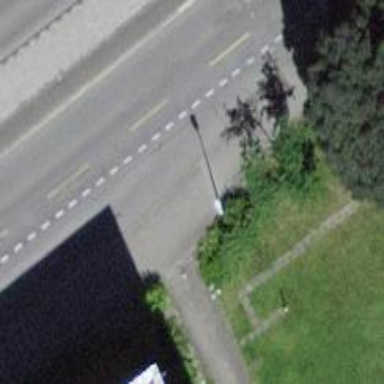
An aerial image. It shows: Bus stop with shelter. It is platform for public transport.